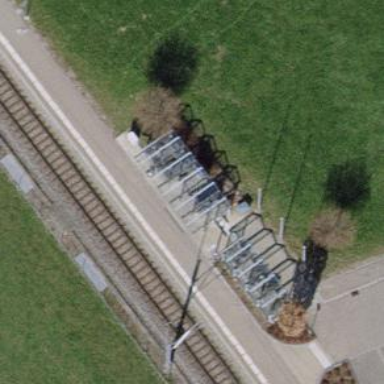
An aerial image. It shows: Shelter for public transport.